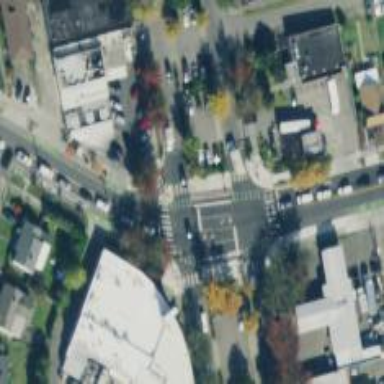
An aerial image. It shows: Marked and controlled road crossing.